Question: I am using ECSlidingMenu with my project and I need to change rootview manually so I use this code
'''
UINavigationController *transferView = [self.storyboard instantiateViewControllerWithIdentifier:@"Transfer"];
[self.slidingViewController anchorTopViewOffScreenTo:ECRight animations:nil onComplete:^{
CGRect frame = self.slidingViewController.topViewController.view.frame;
self.slidingViewController.topViewController = transferView;
self.slidingViewController.topViewController.view.frame = frame;
[self.slidingViewController resetTopView];
}];
'''
after resetTopView , I got black weird bar as you see in image.
If I run the code (Change RootView Again) black bar will grow higher.
Does anyone undergo this issue?

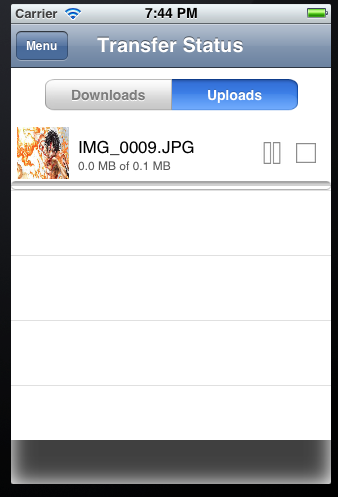
Answer: Just change code to be like this.
'''
ECSlidingViewController *slidingViewController = self.slidingViewController;
[slidingViewController anchorTopViewOffScreenTo:ECRight animations:nil onComplete:^{
CGRect frame = slidingViewController.topViewController.view.frame;
slidingViewController.topViewController = transferView;
slidingViewController.topViewController.view.frame = frame;
[slidingViewController resetTopView];
}];
'''
this solve problem. I have no idea why... but it's worked.
Thank you :--> <URL>